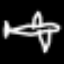
Label: airplane